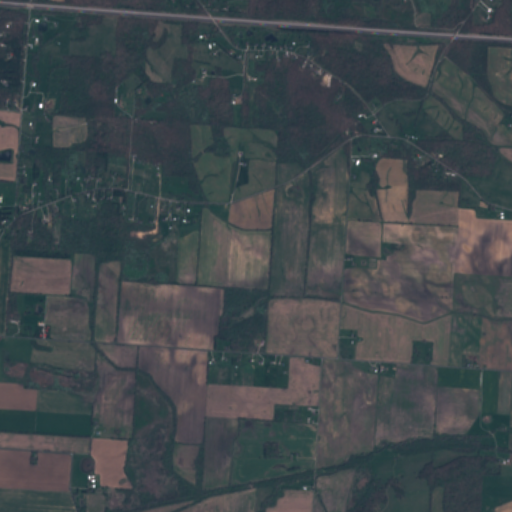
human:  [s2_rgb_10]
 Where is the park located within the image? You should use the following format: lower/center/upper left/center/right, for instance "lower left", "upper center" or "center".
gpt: There is no park in the image.